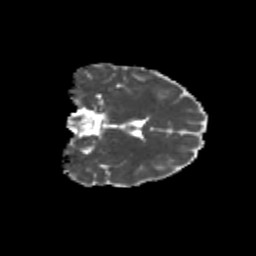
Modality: MD
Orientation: coronal
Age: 13
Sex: female
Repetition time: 9.4 s
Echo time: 0.089 s